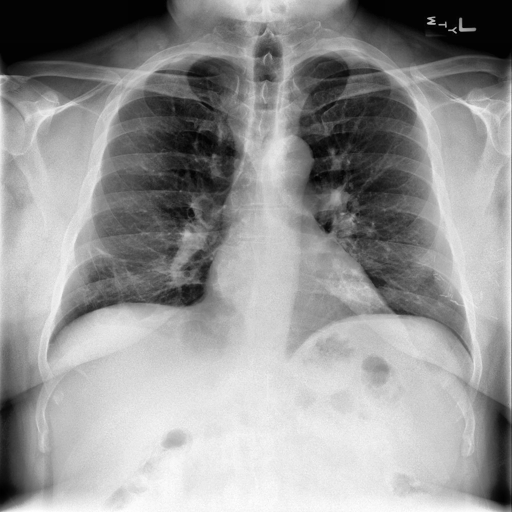
Finding: NORMAL